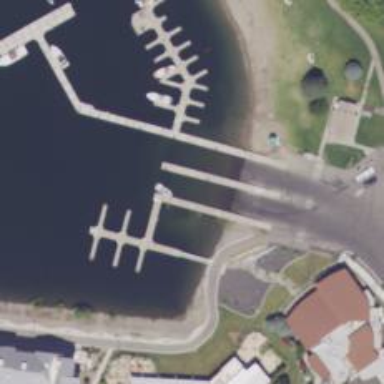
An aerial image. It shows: Slipway on service road for leisure land activities.